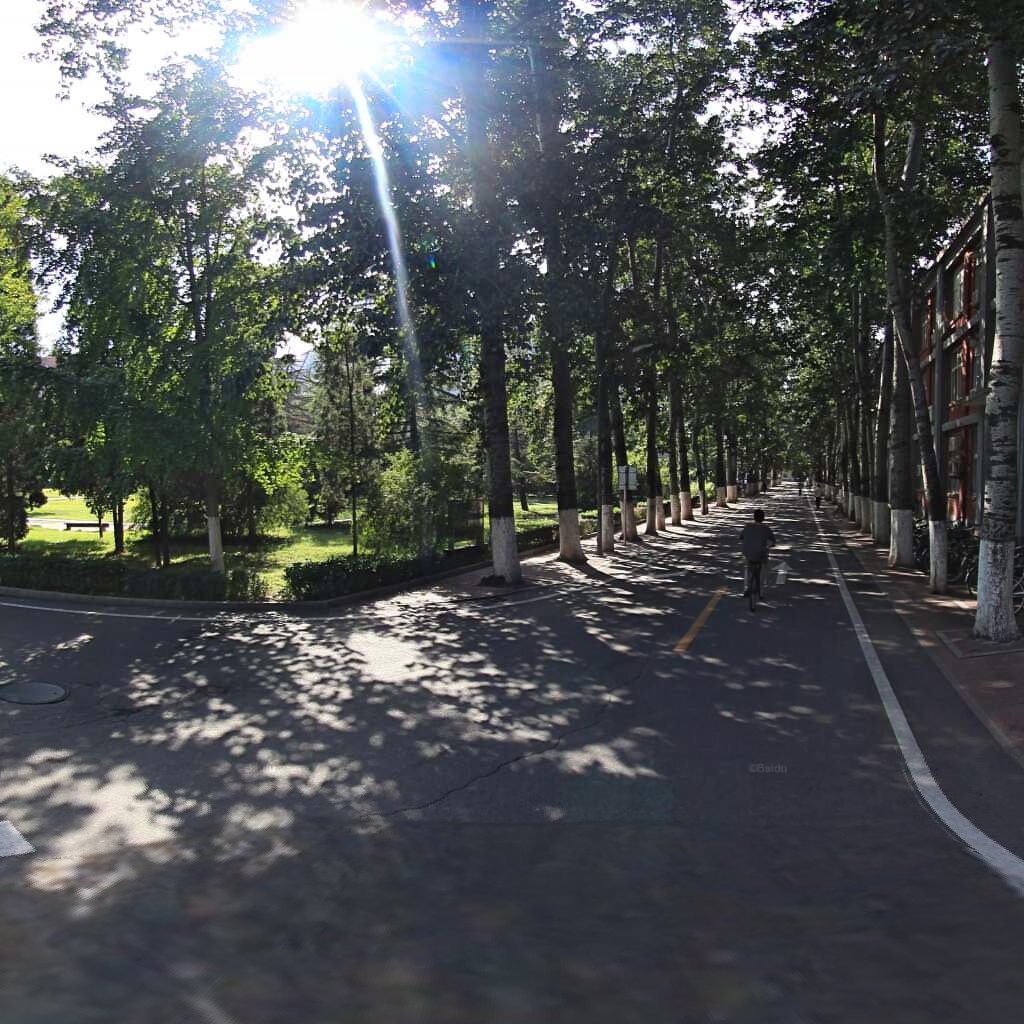
Region: Haidian
Road damage annotations: longitudinal crack, manhole cover